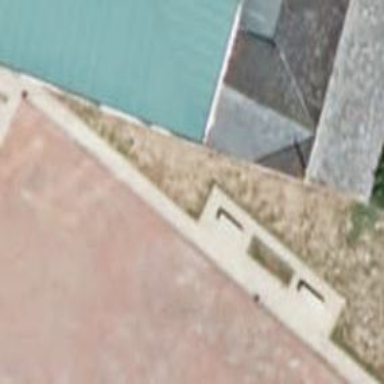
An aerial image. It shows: Bench for seating.